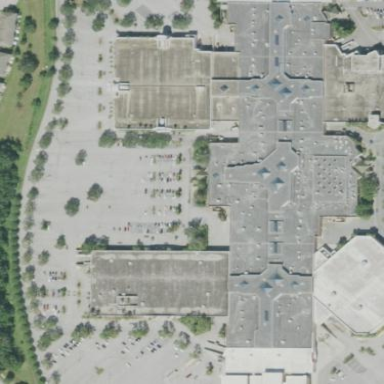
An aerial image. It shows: Mall building.